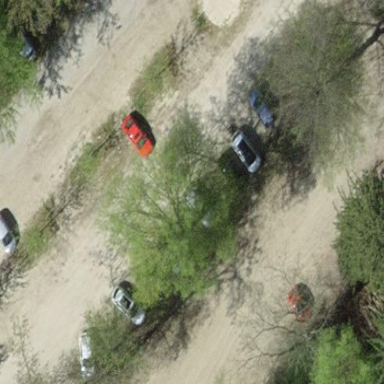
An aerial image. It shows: Parking area with unpaved surface.